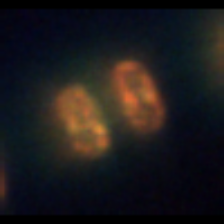
Taxon: Thalassiosira
Group: Diatoms